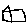
Label: house